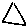
Label: triangle